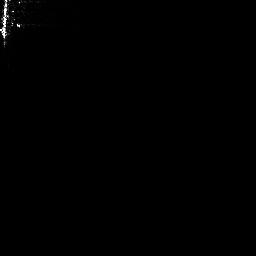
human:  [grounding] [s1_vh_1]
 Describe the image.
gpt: In the satellite image, there is  <ref>1 medium ship </ref> <box>[[0, 0, 7, 17, 0]]</box> located at top left.